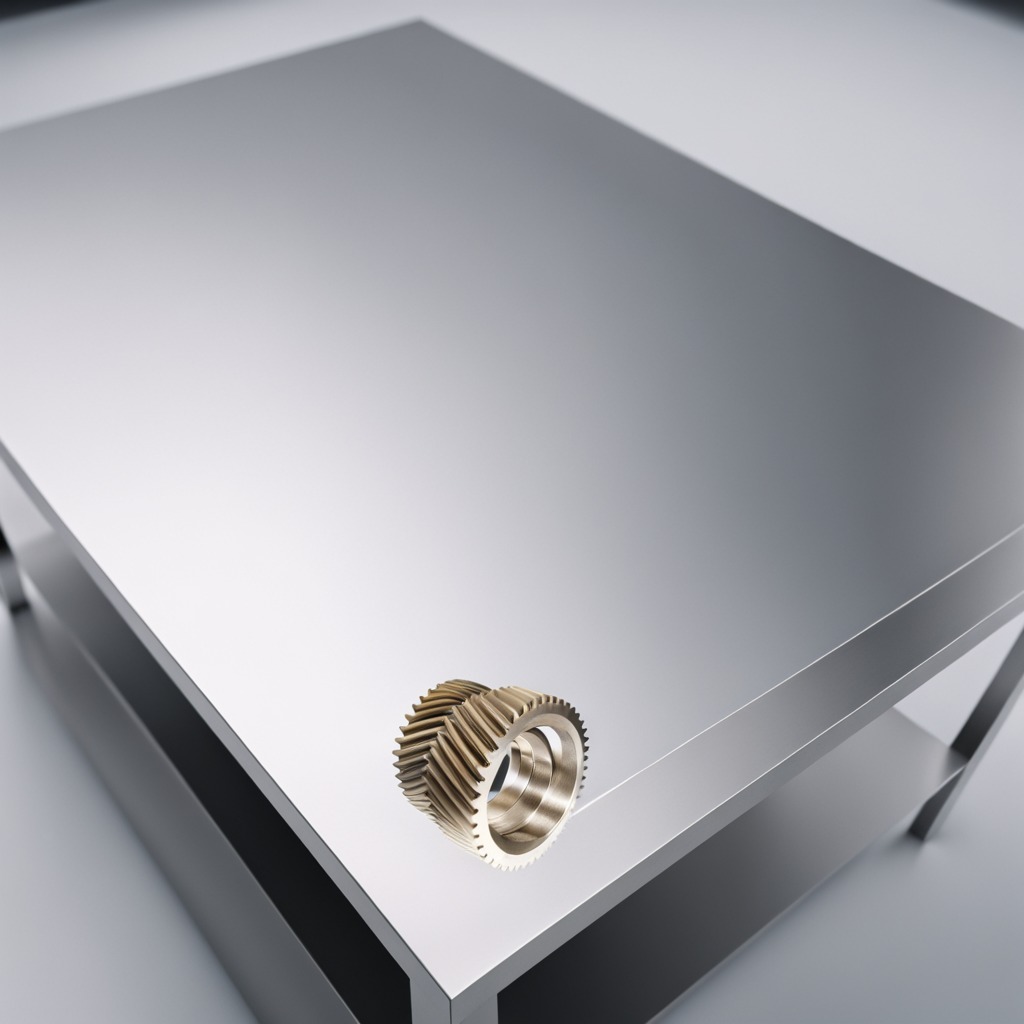
A steel gear with teeth is lying on a stainless steel table in a high-end prototyping lab.